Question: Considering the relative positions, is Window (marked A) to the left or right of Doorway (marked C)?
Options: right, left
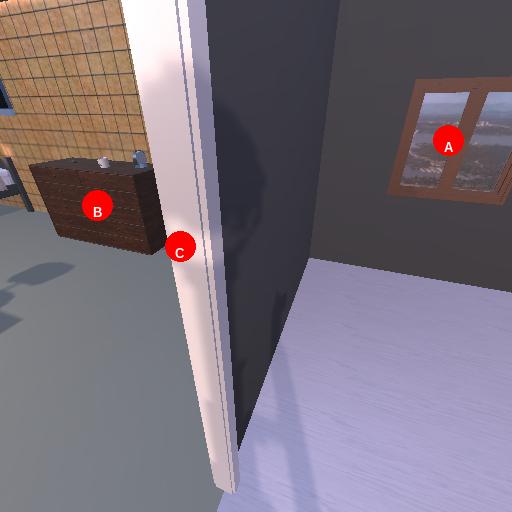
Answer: right